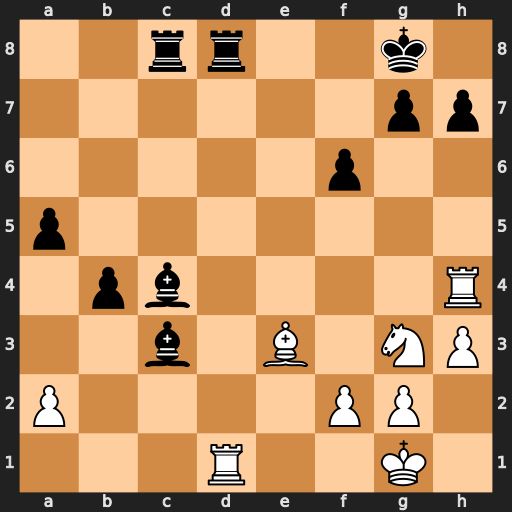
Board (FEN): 2rr2k1/6pp/5p2/p7/1pb4R/2b1B1NP/P4PP1/3R2K1
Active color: w
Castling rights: -
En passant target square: -
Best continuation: Rxd8+ Rxd8 Rxc4